Question: Hi in my app when i was trying to add a link in textview it works perfect.But when i added a subview from IB to Root view it is not recognizing the url link.how to solve this any help please.
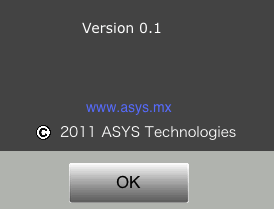
Answer: declare the following property for detecting links while defining your UItextView.
> textview.dataDetectorTypes = UIDataDetectorTypeAll;